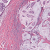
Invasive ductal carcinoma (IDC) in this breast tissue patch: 1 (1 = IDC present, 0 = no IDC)